Question: I'm trying to follow the instructions here to run my Grails build on the Cloudbees' Jenkins service:
<URL>
However, when I try to select a Grails installation for my build job from the "Grails Installation", the drop-down list is empty except for the "Default" option:

When I run my build I get the following error message as though there are no Grials instances installed:
'''
java.io.IOException: Cannot run program "grails" (in directory "/scratch/jenkins/workspace/liza"): java.io.IOException: error=2, No such file or directory
at java.lang.ProcessBuilder.start(ProcessBuilder.java:460)
at hudson.Proc$LocalProc.<init>(Proc.java:244)
at hudson.Proc$LocalProc.<init>(Proc.java:216)
at hudson.Launcher$LocalLauncher.launch(Launcher.java:709)
at hudson.Launcher$ProcStarter.start(Launcher.java:338)
at hudson.Launcher$RemoteLaunchCallable.call(Launcher.java:934)
at hudson.Launcher$RemoteLaunchCallable.call(Launcher.java:901)
at hudson.remoting.UserRequest.perform(UserRequest.java:118)
at hudson.remoting.UserRequest.perform(UserRequest.java:48)
at hudson.remoting.Request$2.run(Request.java:326)
at hudson.remoting.InterceptingExecutorService$1.call(InterceptingExecutorService.java:72)
at java.util.concurrent.FutureTask$Sync.innerRun(FutureTask.java:303)
at java.util.concurrent.FutureTask.run(FutureTask.java:138)
at java.util.concurrent.ThreadPoolExecutor$Worker.runTask(ThreadPoolExecutor.java:886)
at java.util.concurrent.ThreadPoolExecutor$Worker.run(ThreadPoolExecutor.java:908)
at java.lang.Thread.run(Thread.java:662)
Caused by: java.io.IOException: java.io.IOException: error=2, No such file or directory
at java.lang.UNIXProcess.<init>(UNIXProcess.java:148)
at java.lang.ProcessImpl.start(ProcessImpl.java:65)
at java.lang.ProcessBuilder.start(ProcessBuilder.java:453)
... 15 more
'''
Am I doing something wrong? Do I need to install Grails myself somehow?
I've tried checking the "Use Grails wrapper" checkbox but I still get a similar issue:
'''
[liza] $ /scratch/jenkins/workspace/liza/grailsw upgrade --non-interactive
FATAL: command execution failed
java.io.IOException: Cannot run program "/scratch/jenkins/workspace/liza/grailsw" (in directory "/scratch/jenkins/workspace/liza"): java.io.IOException: error=2, No such file or directory
at java.lang.ProcessBuilder.start(ProcessBuilder.java:460)
'''
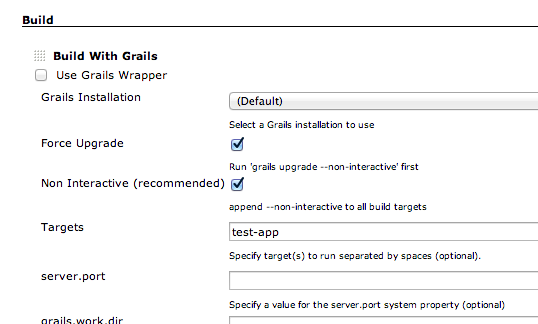
Answer: If you go to '/configure' on your Jenkins server you should see a list of Grails installations. If it is empty, you can add one; select and pick one of the offered versions if they suit your needs; or you can select and get a recent build downloaded from a public mirror.
If these things do not work out, you can always open a support ticket; reference this SO question in case there is a resolution that can help others.